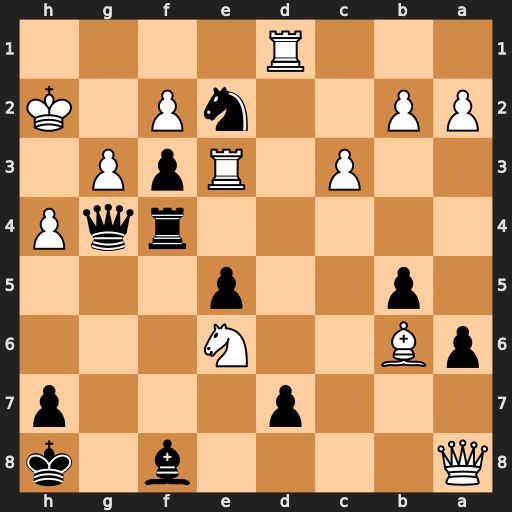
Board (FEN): Q4b1k/3p3p/pB2N3/1p2p3/5rqP/2P1RpP1/PP2nP1K/3R4
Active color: b
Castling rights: -
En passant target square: -
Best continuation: Qxh4+ gxh4 Rxh4#